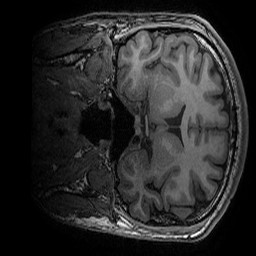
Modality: T1w
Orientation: coronal
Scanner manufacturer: ge
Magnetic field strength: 3 T
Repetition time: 0.008156 s
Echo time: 0.00318 s